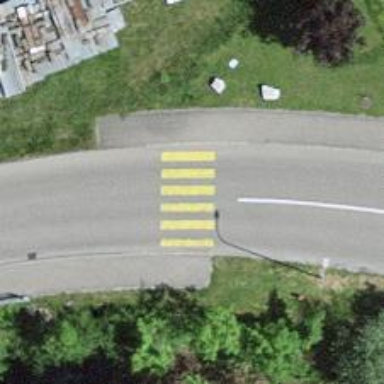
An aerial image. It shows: Uncontrolled crossing on the road.